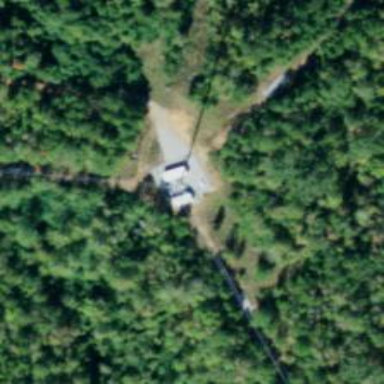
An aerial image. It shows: Mast tower used for communication.